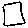
Label: square